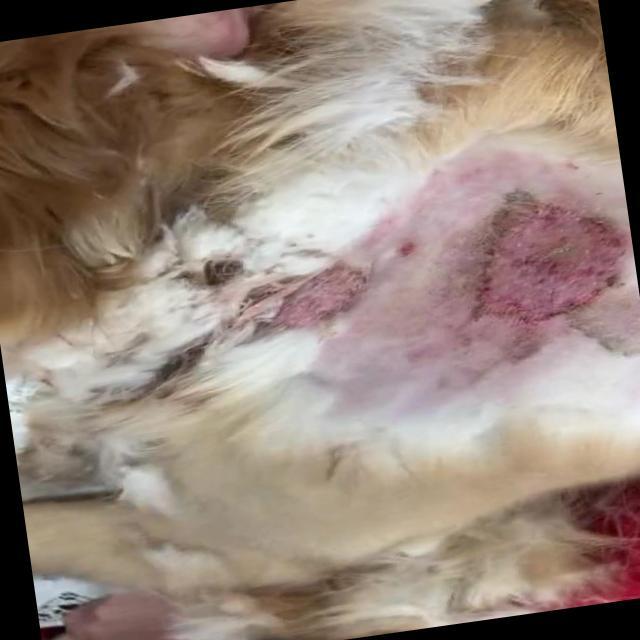
Canine dermatitis — inflammation of the skin presenting with erythema, pruritus, papules, and excoriation. May be allergic, contact, or atopic in origin.